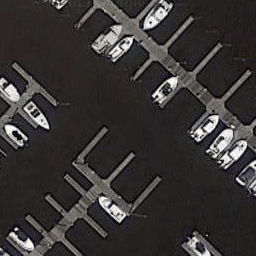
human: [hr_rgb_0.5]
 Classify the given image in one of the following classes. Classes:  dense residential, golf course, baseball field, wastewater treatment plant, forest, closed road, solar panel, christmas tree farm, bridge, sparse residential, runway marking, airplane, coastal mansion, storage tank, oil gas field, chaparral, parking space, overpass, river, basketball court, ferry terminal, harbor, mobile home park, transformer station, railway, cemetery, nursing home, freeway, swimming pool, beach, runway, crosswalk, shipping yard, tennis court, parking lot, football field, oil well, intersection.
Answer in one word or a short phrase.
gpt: harbor